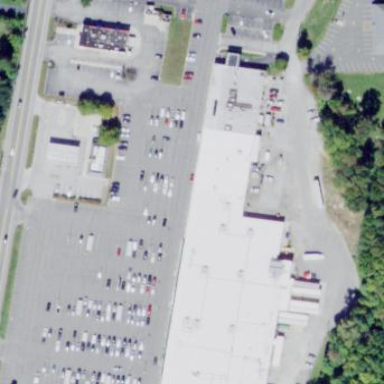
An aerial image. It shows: Retail building.